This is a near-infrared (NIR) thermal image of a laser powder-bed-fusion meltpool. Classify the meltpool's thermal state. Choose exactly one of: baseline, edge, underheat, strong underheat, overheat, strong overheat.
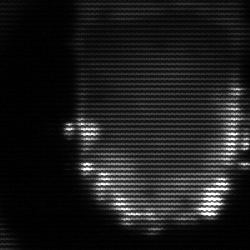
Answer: baseline